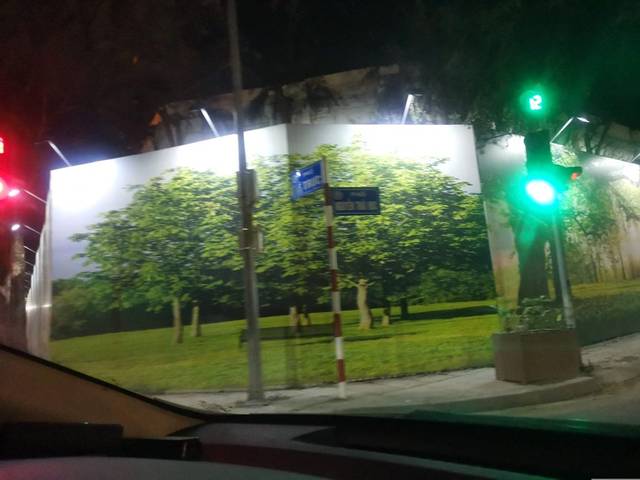
Region: Vietnam
Coordinates: 21.031, 105.833